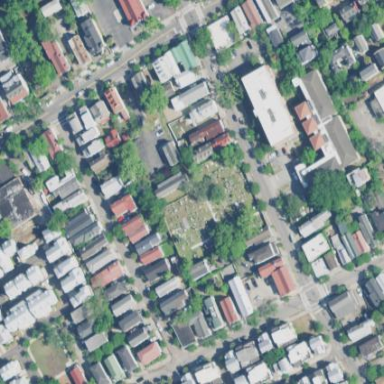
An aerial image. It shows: Cemetery.